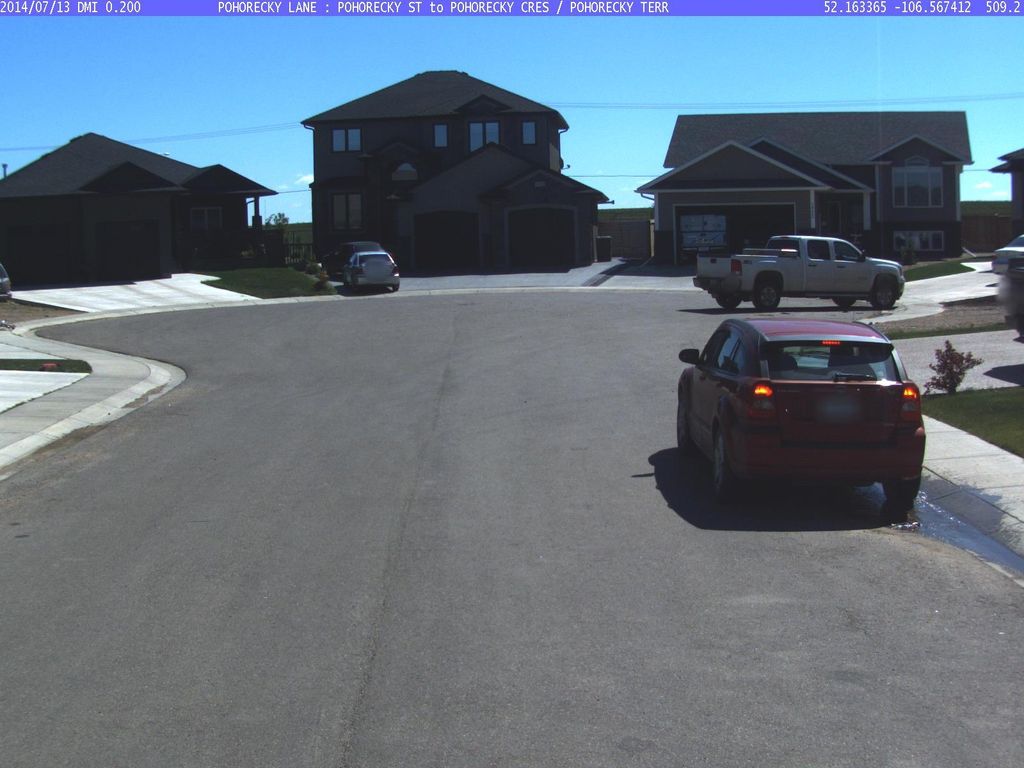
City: saskatoon